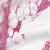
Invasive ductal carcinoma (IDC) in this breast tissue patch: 0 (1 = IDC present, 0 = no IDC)